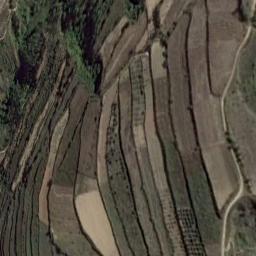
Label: terrace